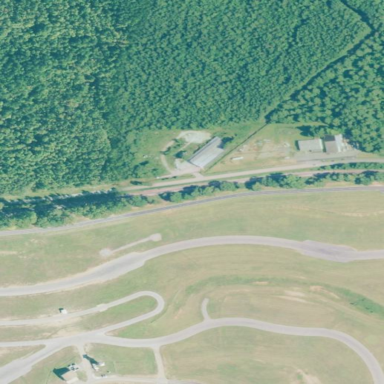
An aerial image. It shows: Motor sport raceway.